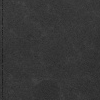
Atmospheric dust classification: dusty